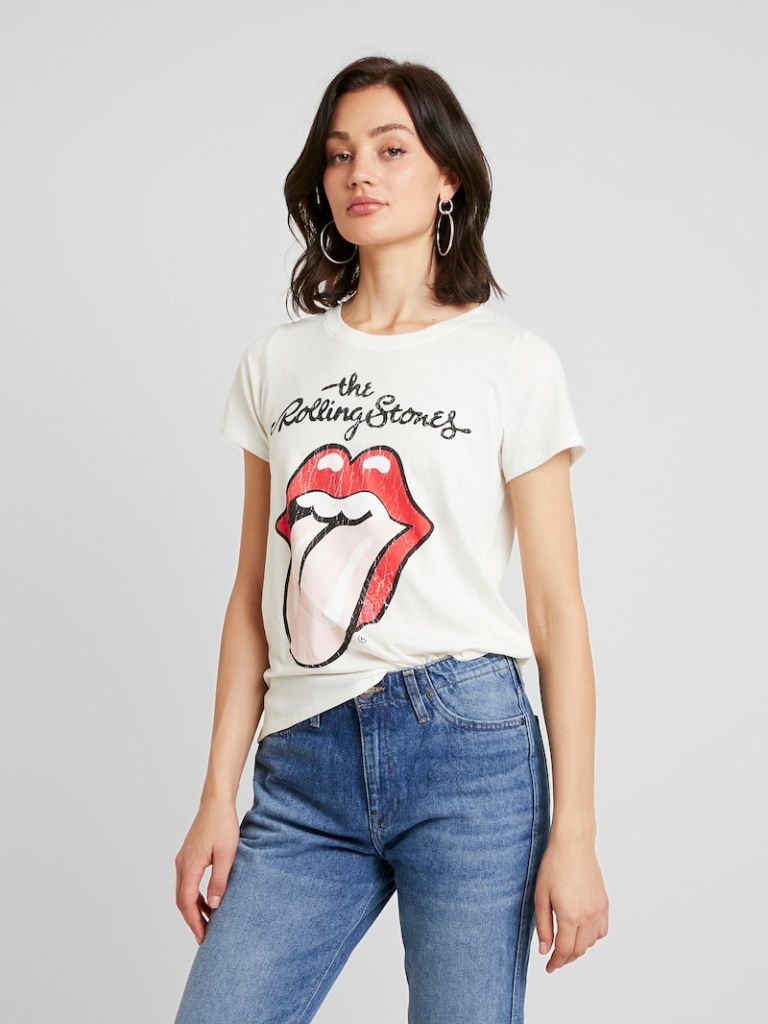
cotton relaxed short sleeve hip length Fully Tucked in crew t-shirt